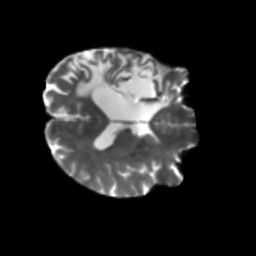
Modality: T2w
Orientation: axial
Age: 57
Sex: male
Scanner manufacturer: siemens
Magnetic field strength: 3 T
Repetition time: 5.25 s
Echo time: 0.08 s